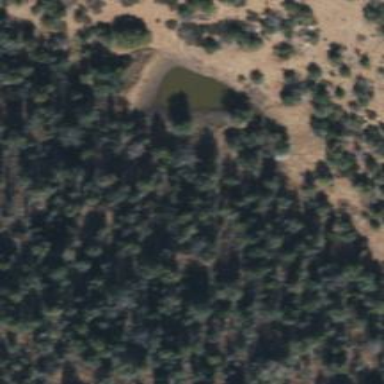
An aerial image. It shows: Reservoir area.